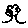
Label: tree